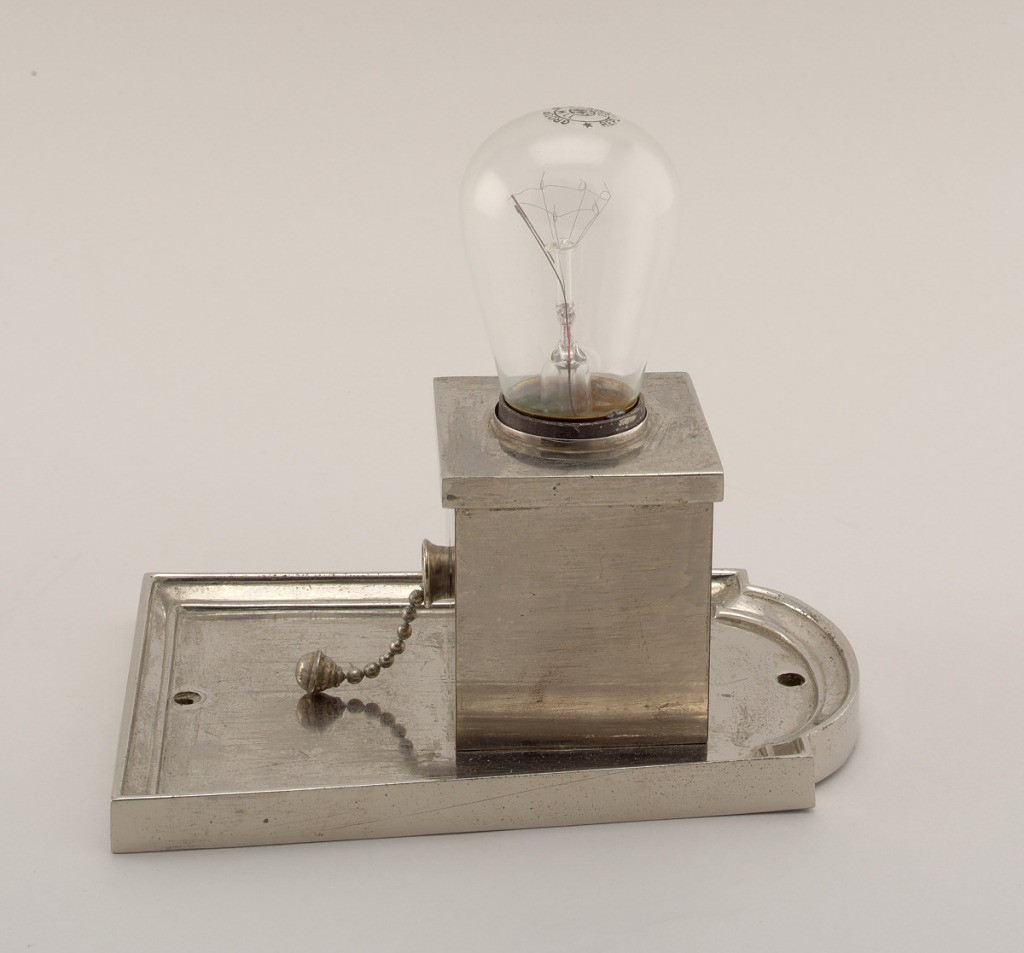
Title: Wall Fixture from "Rockledge" Winona, Minnesota
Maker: George Washington Maher, American, 1864–1926
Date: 1912
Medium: silver plated, metal, glass
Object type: wall fixture
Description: Silver light fixture for an electrical bulb. The bulb is screwed into a covered box-shape with hanging chain and mounted into a rectangular mount that tapers at the top with an arc-shaped top. The mount has two holes for screws at the top and bottom.